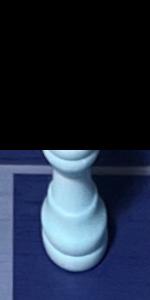
Label: Rook_White